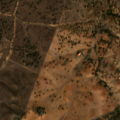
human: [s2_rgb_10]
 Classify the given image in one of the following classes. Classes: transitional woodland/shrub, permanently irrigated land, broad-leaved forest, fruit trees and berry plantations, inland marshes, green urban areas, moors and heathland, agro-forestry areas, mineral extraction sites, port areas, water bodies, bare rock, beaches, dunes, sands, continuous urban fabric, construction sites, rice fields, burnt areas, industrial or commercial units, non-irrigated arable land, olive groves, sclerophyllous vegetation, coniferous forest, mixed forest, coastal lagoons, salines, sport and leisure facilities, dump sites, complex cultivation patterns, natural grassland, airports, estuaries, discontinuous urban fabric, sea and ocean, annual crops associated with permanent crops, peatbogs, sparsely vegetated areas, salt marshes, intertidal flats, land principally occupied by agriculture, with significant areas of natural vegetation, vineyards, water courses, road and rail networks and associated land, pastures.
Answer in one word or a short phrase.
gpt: non-irrigated arable land, agro-forestry areas, transitional woodland/shrub